Field crop: maize
Growth stage: 2
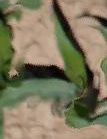
Species: maize